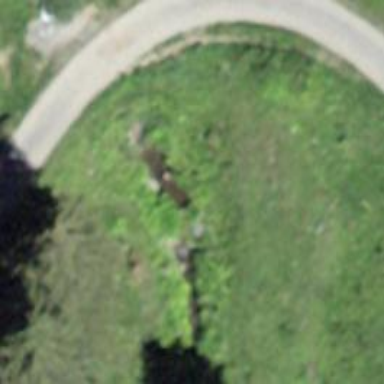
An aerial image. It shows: Culvert tunnel.